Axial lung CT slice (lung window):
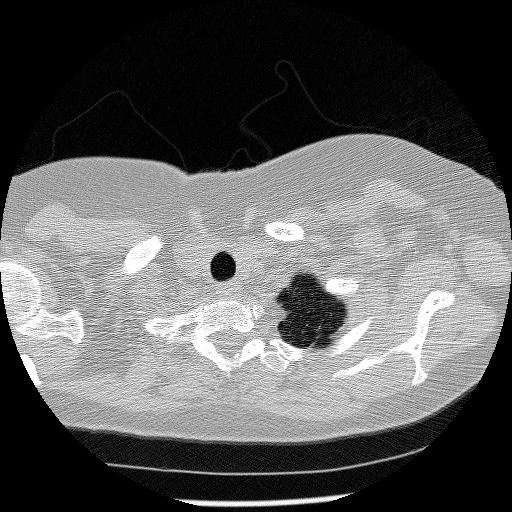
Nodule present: no